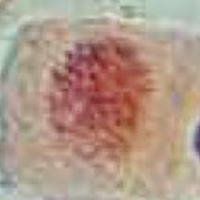
Label: prophase